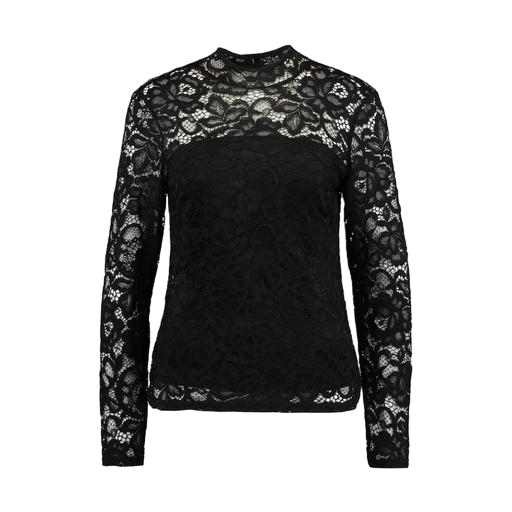
black stretch lace mock-turtleneck top, black long-sleeved lace top, black ruby lace high neck top, white background